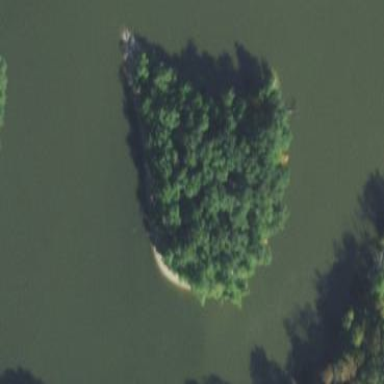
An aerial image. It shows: Islet.